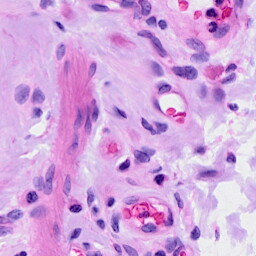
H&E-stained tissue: Ovarian